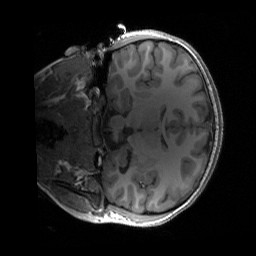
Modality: T1w
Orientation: coronal
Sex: male
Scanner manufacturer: siemens
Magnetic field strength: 3 T
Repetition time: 1.9 s
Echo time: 0.00243 s